【题型】选择题　【知识点】向量　【难度】easy
\footnotesize % 将全文字号缩小为footnotesize
已知向量$\vec{a}$，$\vec{b}$在平面直角坐标系中的位置如图所示，则$|\vec{a}-\vec{b}|$的值为（ ）

\noindent \begin{tabular}{llll}
A. $\sqrt{2}$ & B. $2$ & C. $4\sqrt{2}$ & D. $5\sqrt{2}$
\end{tabular}
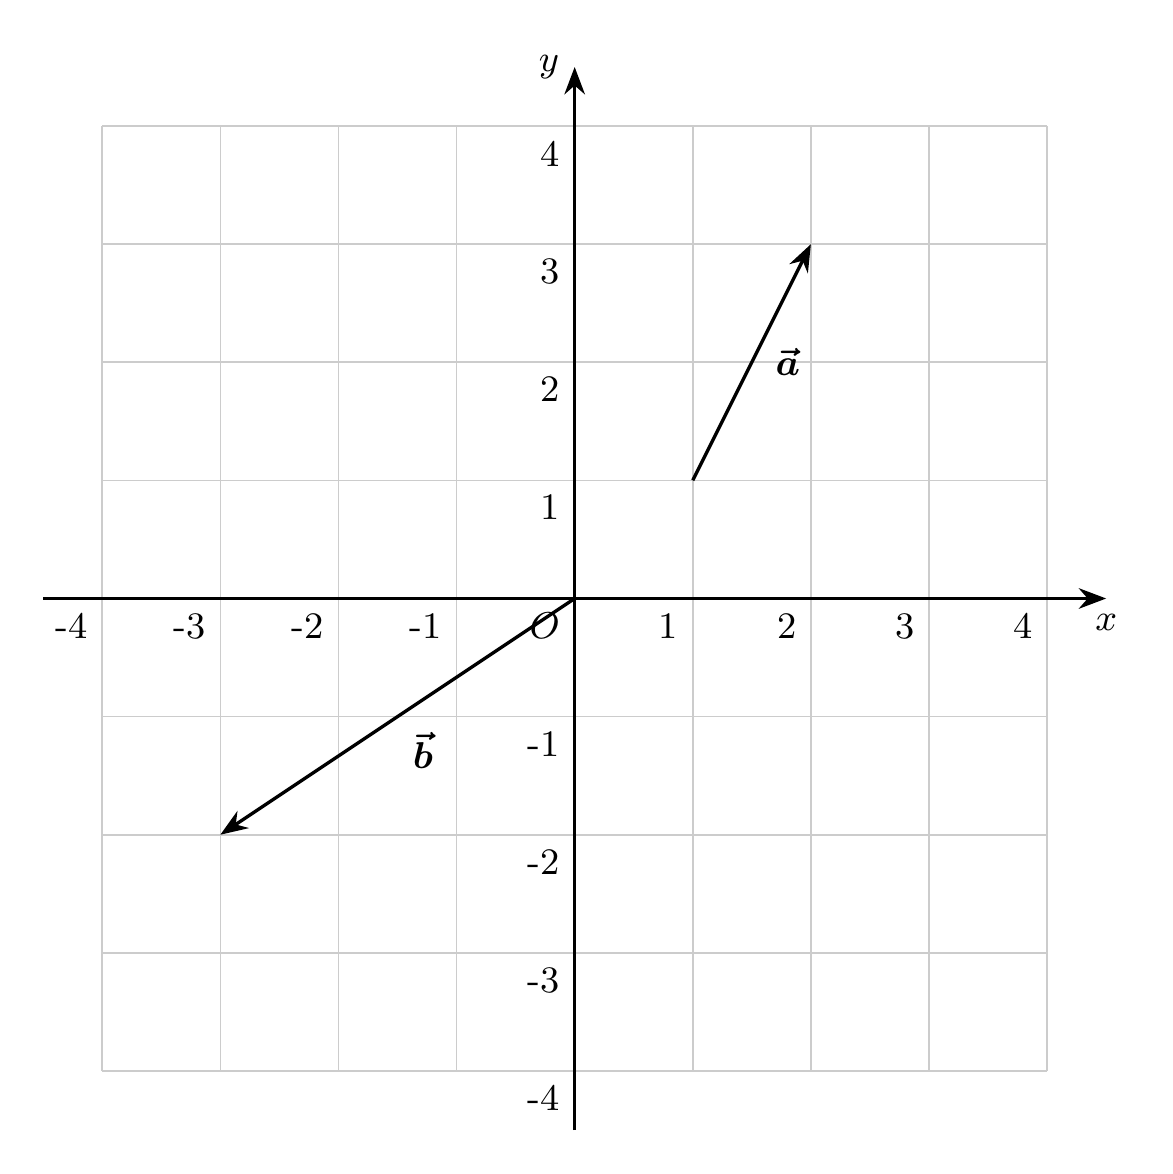
【解答】
\textbf{【答案】} $C$

\vspace{0.8em}
\textbf{【分析】} 由图可得$\vec{a}$，$\vec{b}$的坐标表示，进而可得$|\vec{a}-\vec{b}|$的大小。

\vspace{0.8em}
\textbf{【解答】} 解：由题意及图可得$\vec{a}=(1,2)$，$\vec{b}=(-3,-2)$，

可得$\vec{a}-\vec{b}=(4,4)$，所以$|\vec{a}-\vec{b}|=\sqrt{4^2+4^2}=4\sqrt{2}$。

故选：$C$。

\vspace{0.8em}
\textbf{【点评】} 本题考查向量的坐标表示及向量的模长的求法，属于基础题。